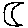
Label: moon